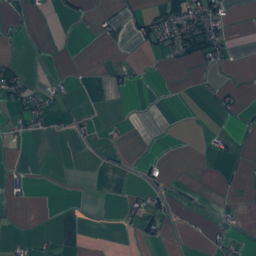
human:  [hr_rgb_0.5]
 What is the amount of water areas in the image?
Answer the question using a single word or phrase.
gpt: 32

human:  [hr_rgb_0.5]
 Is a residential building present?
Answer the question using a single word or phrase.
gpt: yes

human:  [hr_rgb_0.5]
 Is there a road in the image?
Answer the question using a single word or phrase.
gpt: yes

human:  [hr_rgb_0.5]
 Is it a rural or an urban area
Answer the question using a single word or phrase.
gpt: urban

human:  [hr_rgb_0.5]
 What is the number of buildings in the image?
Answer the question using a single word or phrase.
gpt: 735

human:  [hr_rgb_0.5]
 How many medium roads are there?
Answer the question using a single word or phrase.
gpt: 0

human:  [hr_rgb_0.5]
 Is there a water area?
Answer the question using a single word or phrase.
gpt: yes

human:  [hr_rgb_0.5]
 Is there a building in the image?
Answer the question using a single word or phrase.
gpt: yes

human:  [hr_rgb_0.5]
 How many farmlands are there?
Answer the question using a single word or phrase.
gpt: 74

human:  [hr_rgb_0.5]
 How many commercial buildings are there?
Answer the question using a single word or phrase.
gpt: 6

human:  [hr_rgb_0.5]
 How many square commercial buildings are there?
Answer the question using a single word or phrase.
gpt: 0

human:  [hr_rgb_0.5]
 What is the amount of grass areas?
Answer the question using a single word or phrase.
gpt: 151

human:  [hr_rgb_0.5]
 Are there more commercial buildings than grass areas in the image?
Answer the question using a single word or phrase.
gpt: yes

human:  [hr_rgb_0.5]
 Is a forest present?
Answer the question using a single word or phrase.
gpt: yes

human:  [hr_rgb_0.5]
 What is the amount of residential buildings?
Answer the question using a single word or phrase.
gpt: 726

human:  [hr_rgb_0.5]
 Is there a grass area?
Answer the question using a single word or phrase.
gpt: yes

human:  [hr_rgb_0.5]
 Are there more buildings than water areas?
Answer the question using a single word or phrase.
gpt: yes

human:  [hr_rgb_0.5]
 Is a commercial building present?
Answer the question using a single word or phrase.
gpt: yes

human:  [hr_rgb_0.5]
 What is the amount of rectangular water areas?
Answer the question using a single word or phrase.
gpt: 9

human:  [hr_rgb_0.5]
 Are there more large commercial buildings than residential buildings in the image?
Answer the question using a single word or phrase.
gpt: no

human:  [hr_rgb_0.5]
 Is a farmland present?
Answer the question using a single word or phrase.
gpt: yes

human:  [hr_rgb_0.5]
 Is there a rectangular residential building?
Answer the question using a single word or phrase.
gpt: yes

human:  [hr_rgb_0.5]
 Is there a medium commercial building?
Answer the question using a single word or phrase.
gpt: yes

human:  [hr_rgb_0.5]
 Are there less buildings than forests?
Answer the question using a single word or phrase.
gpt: no

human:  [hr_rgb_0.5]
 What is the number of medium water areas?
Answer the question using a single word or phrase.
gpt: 4

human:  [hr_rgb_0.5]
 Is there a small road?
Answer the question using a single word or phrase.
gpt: yes

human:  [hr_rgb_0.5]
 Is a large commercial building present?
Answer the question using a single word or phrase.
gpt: no

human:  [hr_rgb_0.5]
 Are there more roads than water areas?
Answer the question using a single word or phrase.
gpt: yes

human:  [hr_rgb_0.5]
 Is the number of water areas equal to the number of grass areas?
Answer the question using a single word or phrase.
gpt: no

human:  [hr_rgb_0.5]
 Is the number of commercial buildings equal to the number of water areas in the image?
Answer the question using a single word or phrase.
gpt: no

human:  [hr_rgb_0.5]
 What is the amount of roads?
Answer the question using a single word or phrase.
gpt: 208

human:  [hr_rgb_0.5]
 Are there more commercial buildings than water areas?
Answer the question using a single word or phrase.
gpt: no

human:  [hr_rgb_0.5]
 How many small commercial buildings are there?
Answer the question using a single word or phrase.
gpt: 5

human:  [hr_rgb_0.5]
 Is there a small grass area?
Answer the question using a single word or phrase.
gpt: yes

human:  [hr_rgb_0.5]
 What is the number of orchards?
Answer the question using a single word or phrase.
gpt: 2

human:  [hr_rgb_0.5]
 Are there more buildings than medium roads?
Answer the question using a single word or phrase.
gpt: yes

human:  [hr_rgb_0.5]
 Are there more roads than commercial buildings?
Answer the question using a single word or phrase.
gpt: yes

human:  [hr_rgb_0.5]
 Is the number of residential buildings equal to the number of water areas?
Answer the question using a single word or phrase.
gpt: no

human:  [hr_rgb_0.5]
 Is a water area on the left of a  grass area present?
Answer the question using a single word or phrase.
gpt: yes

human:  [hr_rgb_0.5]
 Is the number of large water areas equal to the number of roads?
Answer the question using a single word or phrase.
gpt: no

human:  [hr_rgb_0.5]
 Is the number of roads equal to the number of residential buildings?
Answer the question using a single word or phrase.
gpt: no

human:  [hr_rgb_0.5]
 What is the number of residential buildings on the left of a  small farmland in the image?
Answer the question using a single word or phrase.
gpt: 0

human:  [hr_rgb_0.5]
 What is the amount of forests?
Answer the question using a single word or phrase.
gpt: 37

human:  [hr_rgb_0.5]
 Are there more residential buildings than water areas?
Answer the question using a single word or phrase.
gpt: yes

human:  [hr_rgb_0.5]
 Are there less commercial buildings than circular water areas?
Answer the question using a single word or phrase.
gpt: no

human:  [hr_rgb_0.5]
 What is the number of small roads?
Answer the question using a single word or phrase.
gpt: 208

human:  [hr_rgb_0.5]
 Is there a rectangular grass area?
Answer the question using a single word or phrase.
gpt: yes

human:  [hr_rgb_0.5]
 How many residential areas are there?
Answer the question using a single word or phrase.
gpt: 5

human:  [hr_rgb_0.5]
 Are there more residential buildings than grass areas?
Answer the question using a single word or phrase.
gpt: yes

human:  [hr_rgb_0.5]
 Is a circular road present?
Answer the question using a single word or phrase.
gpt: no

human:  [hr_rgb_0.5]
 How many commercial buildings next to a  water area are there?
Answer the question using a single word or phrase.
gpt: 6

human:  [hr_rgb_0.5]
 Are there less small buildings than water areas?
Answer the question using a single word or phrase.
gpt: no

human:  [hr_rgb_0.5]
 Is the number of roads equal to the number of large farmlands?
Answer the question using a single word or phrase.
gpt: no

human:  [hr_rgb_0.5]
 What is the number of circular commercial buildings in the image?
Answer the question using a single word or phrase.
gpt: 0

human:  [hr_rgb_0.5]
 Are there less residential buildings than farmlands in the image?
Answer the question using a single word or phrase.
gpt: no

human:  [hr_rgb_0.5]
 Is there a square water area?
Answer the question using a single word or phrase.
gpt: yes

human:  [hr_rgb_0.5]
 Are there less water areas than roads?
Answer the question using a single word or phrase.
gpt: yes

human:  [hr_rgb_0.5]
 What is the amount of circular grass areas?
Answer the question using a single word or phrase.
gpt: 0

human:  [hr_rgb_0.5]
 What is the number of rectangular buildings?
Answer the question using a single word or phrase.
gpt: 422

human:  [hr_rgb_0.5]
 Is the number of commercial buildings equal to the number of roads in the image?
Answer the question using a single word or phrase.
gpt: no

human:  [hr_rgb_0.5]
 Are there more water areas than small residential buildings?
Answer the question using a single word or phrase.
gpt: no

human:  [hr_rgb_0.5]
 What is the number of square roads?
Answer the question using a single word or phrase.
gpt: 0

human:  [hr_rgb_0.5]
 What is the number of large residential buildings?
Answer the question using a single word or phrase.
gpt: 0

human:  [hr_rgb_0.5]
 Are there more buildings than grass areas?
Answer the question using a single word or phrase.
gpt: yes